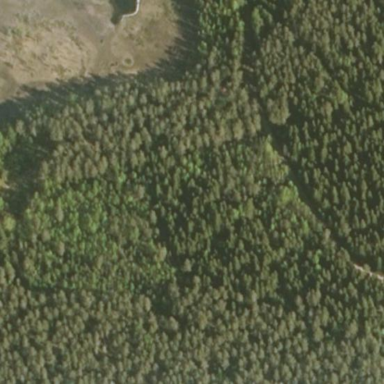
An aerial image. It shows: Beautiful woodland area.